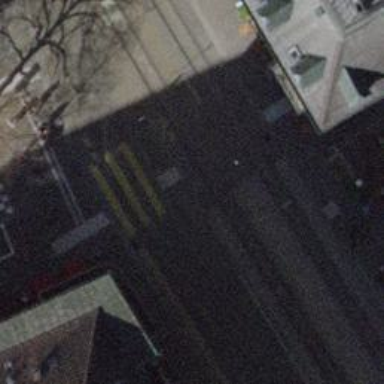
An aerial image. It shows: Unmarked road crossing.